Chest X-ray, AP view. Patient: 19 years old, sex M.
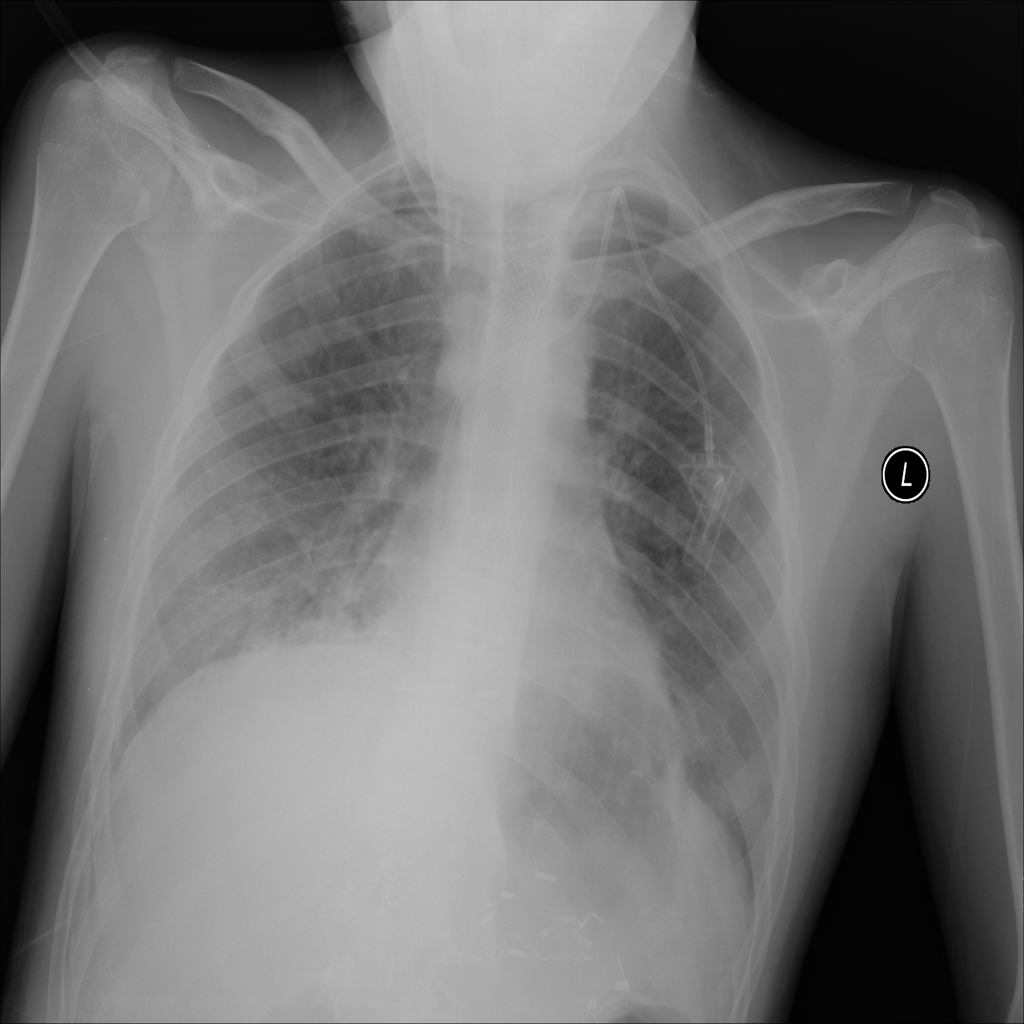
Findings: Infiltration